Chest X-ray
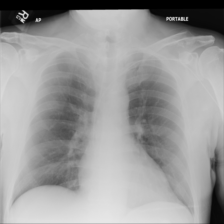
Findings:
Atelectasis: negative
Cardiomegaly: negative
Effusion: negative
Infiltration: negative
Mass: negative
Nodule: negative
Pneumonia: negative
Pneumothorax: negative
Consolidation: negative
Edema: negative
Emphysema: negative
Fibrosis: negative
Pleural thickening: negative
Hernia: negative